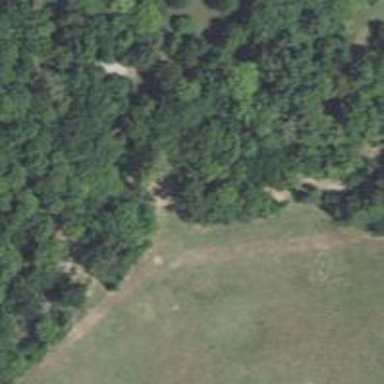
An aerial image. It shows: Disc golf hole.